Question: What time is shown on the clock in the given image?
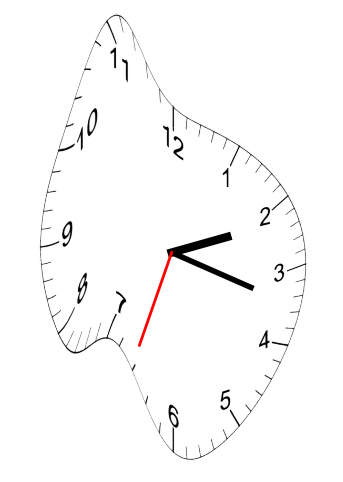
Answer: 02:17:33